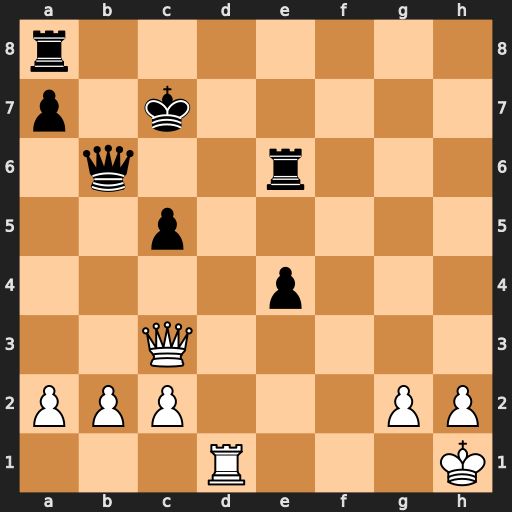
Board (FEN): r7/p1k5/1q2r3/2p5/4p3/2Q5/PPP3PP/3R3K
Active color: w
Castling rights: -
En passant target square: -
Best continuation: Qg7+ Kc8 Qg8+